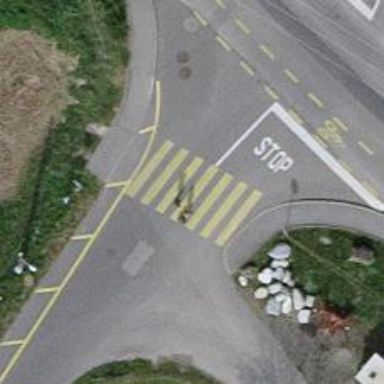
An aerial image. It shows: Marked road crossing.